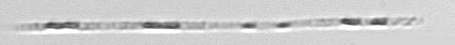
Label: Leptocylindrus